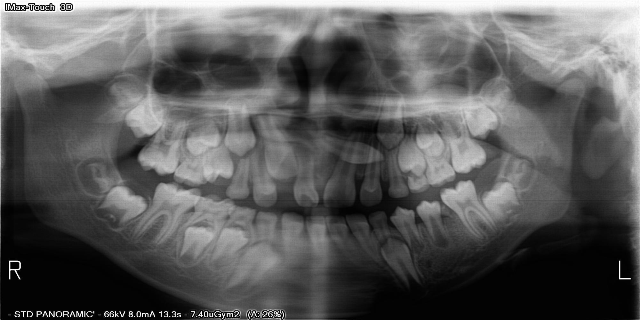
adult